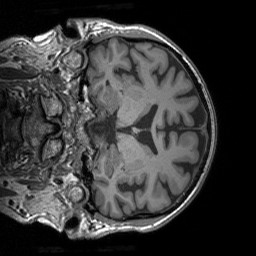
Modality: T1w
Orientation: coronal
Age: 75
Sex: male
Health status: healthy
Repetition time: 1.9 s
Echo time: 0.00252 s